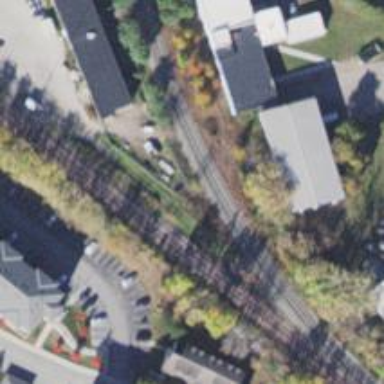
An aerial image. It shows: Railway siding for service.